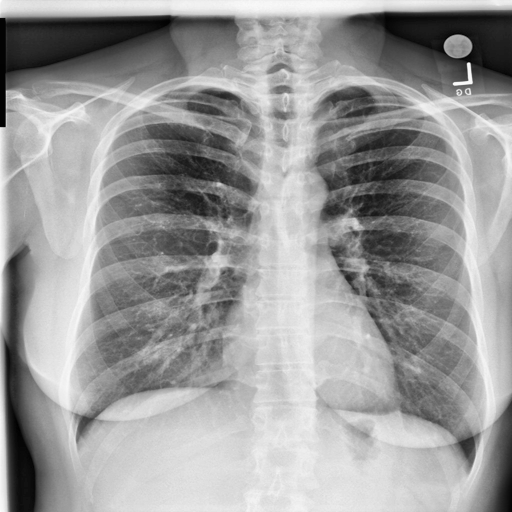
Finding: NORMAL